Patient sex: M
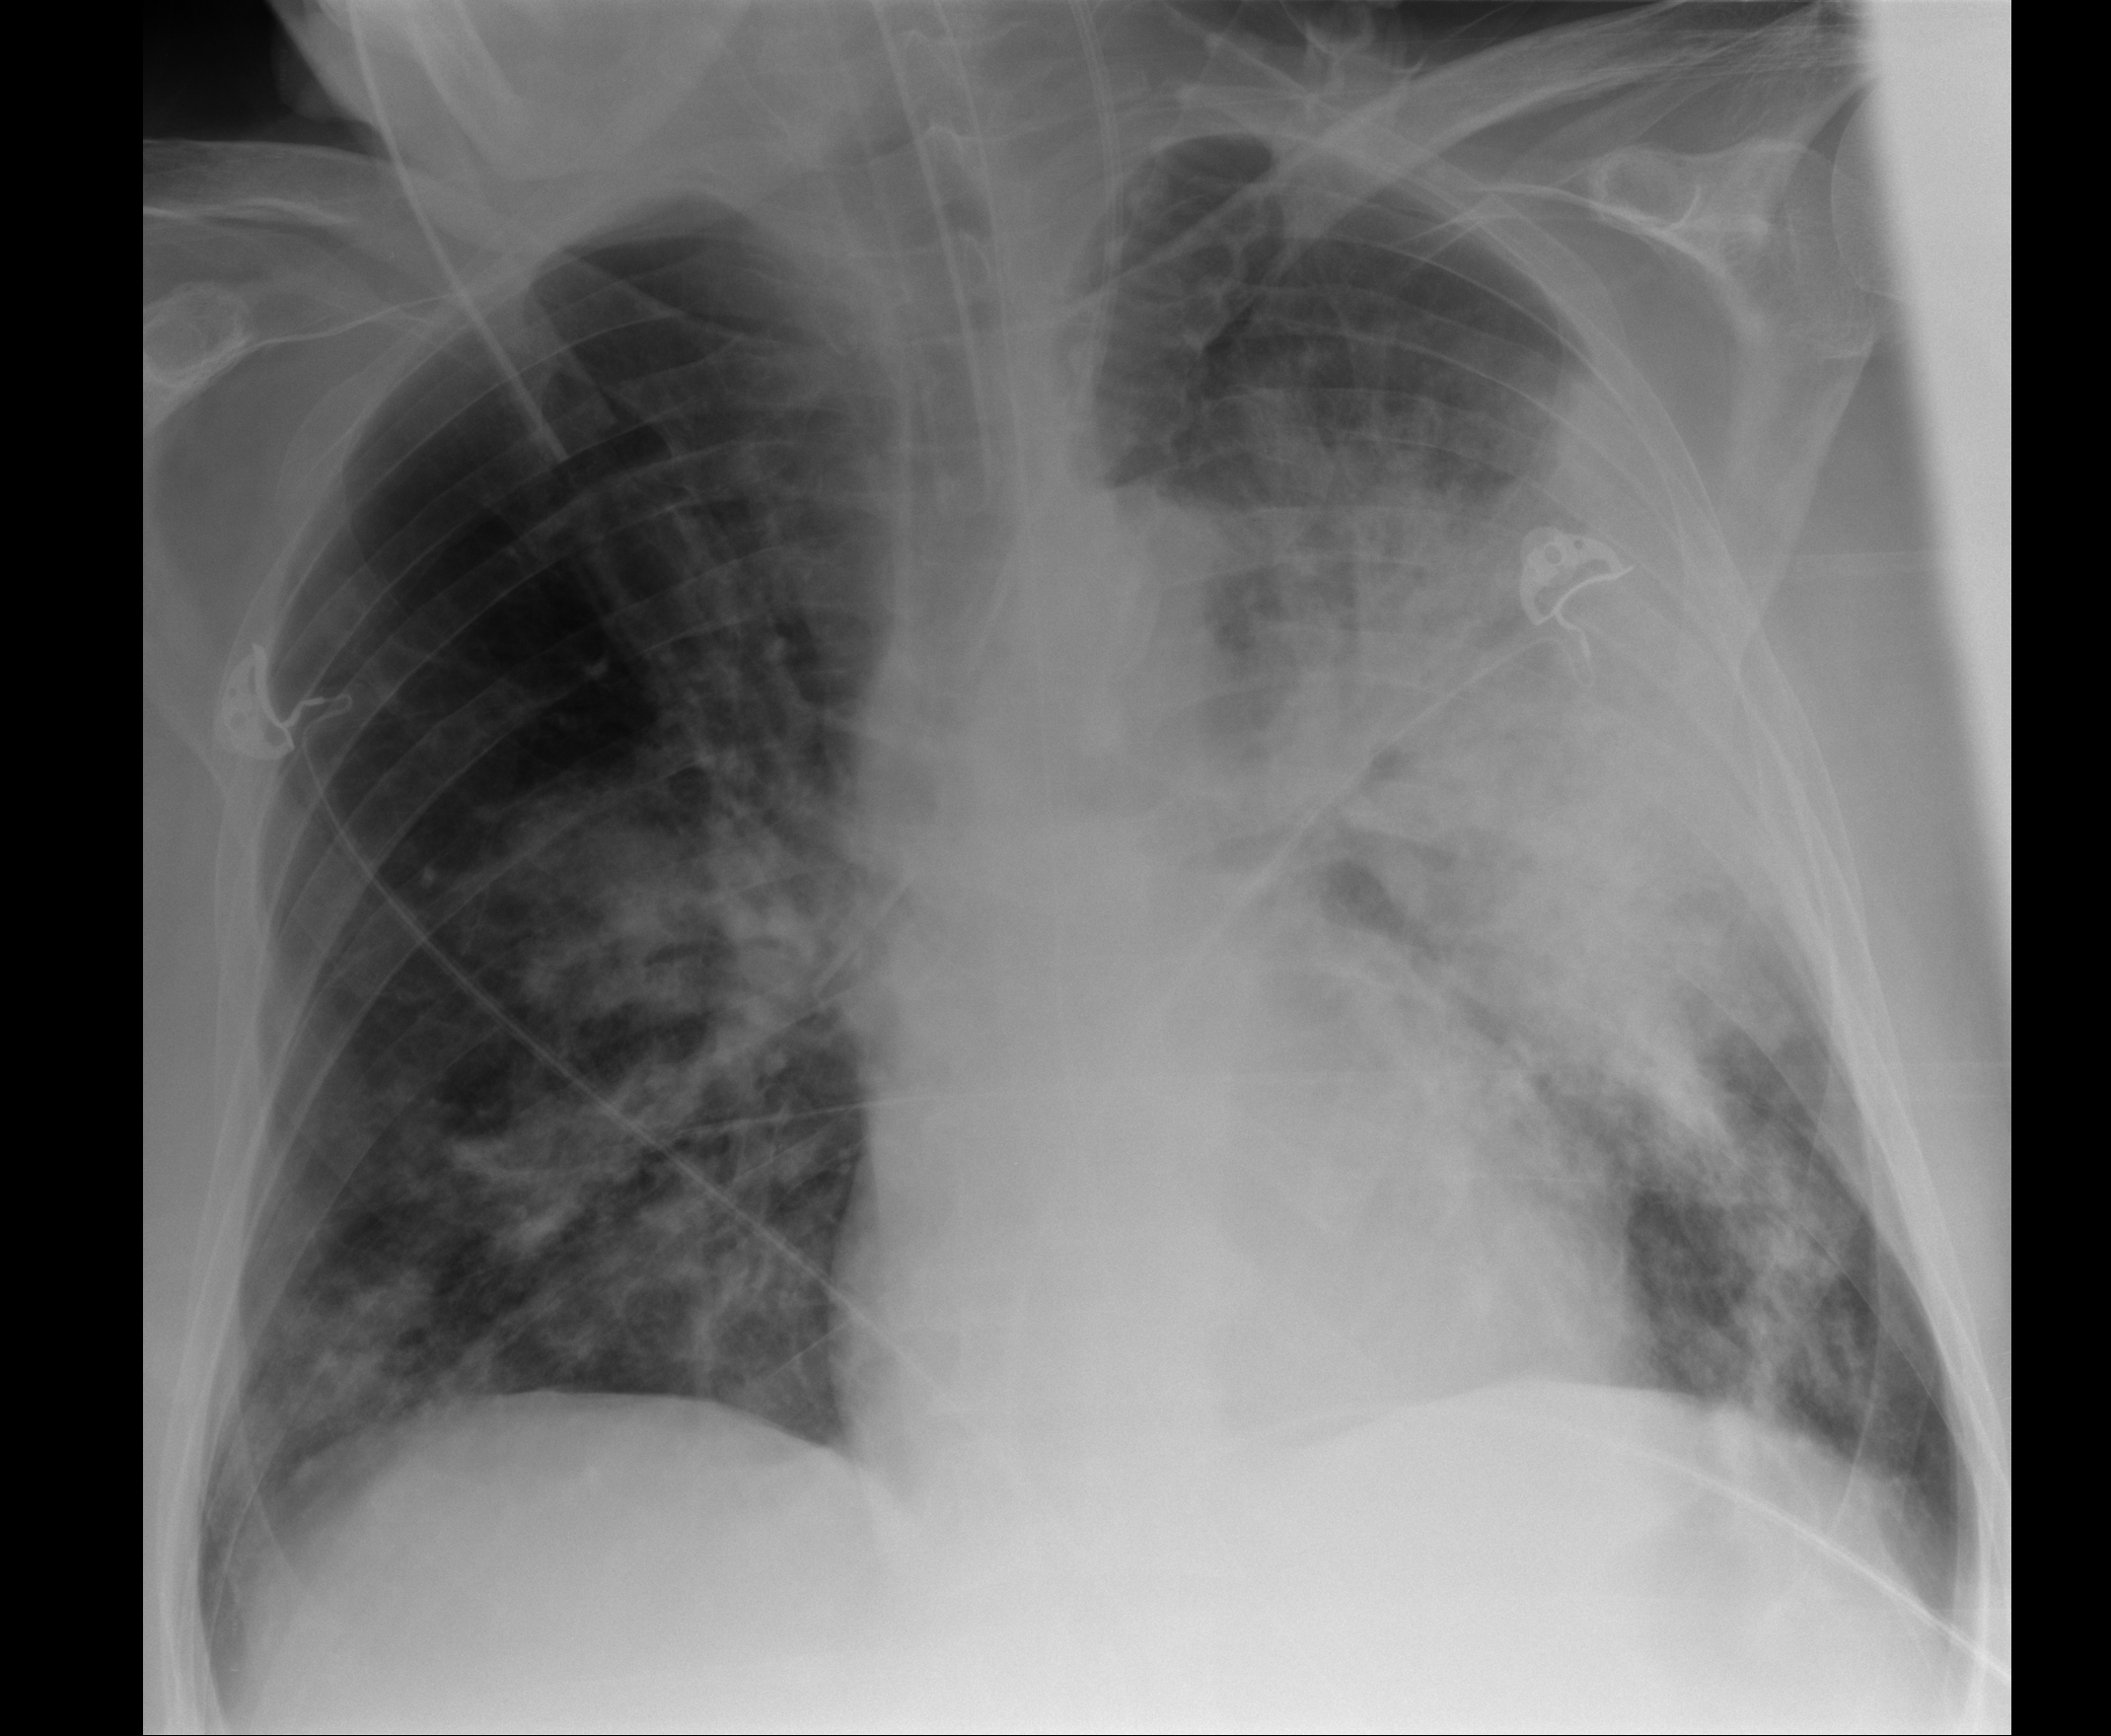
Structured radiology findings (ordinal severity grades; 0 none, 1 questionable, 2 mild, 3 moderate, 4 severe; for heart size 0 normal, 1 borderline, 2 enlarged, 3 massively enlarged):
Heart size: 0
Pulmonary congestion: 0
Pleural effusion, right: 0
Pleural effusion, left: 0
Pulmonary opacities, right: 3
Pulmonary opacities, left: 4
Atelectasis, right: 2
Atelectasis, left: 3